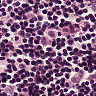
Metastatic tissue present: no